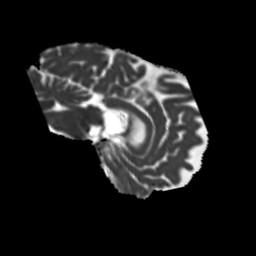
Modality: MD
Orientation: sagittal
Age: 74
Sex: male
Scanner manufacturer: siemens
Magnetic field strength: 3 T
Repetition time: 5.25 s
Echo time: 0.08 s